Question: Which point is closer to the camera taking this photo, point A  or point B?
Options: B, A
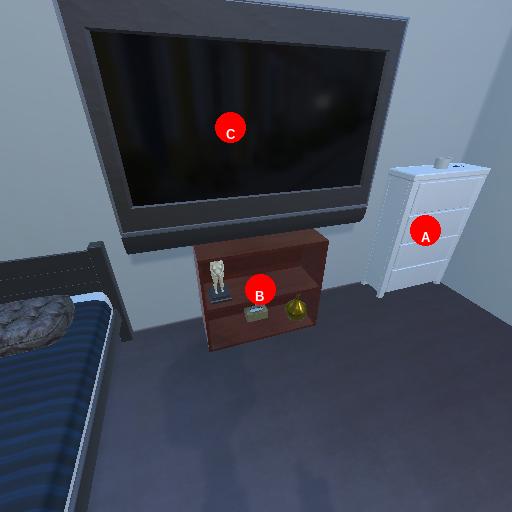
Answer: B